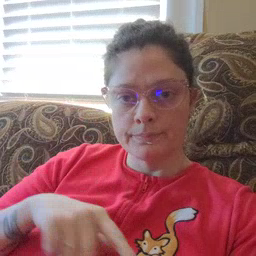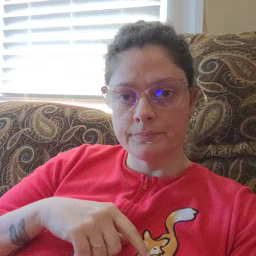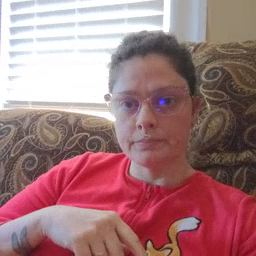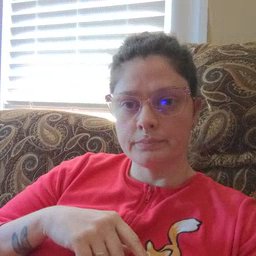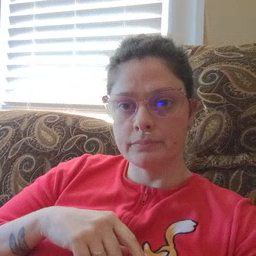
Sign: pool